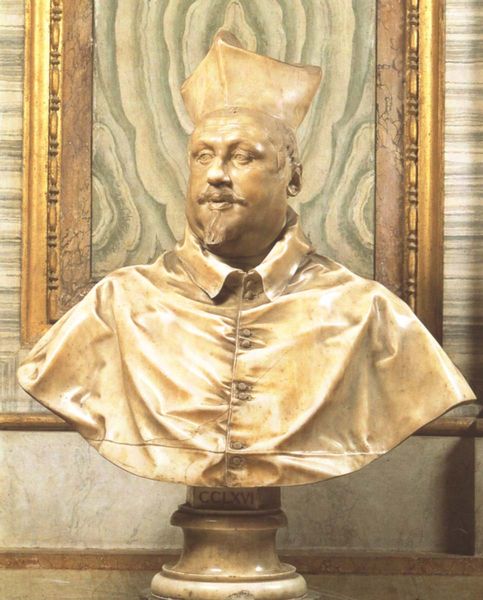
Titel: Büste von Kardinal Scipione Borghese
Künstler: Giovanni Lorenzo Bernini
Institution: Rom, Villa Borghese
Schlagwörter: rubens, frankreich, profil, sockel, goldrahmen, gewand, skulptur, papst, büste, robe, plastik, kardinal, mamor